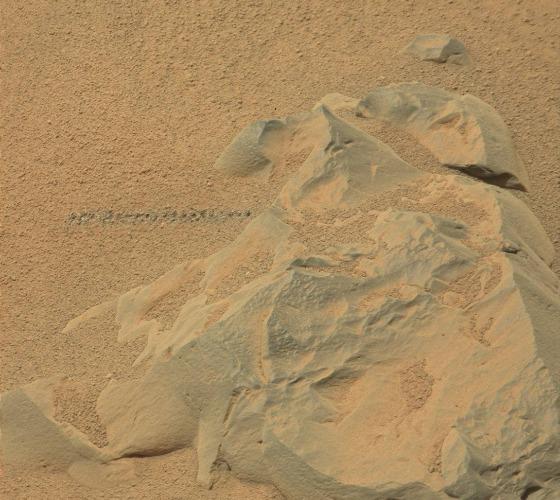
Terrain classes present: Gravel / Sand / Soil, Rock